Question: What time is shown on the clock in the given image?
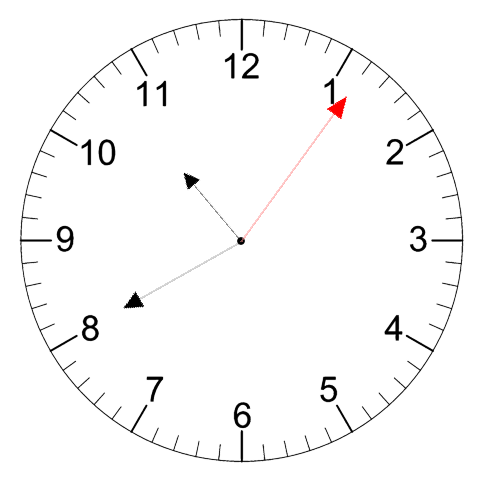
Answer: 10:40:06